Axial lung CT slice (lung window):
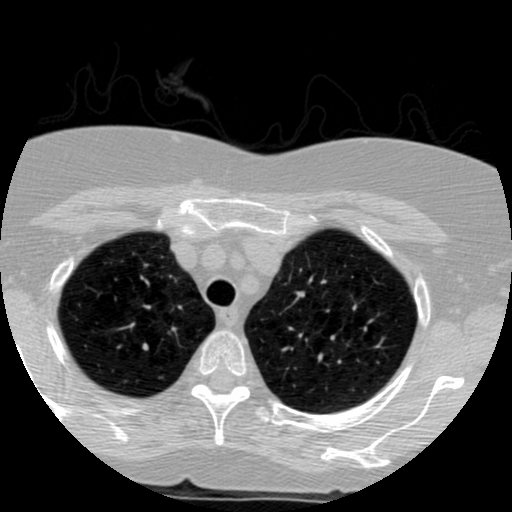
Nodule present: no